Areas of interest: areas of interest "Wandu Metal City West Area Building 11"
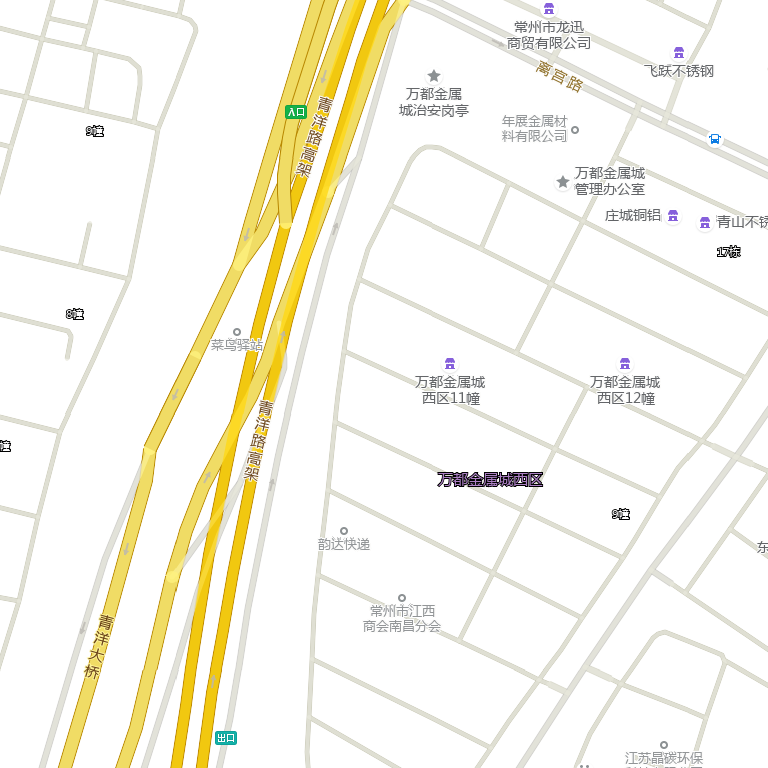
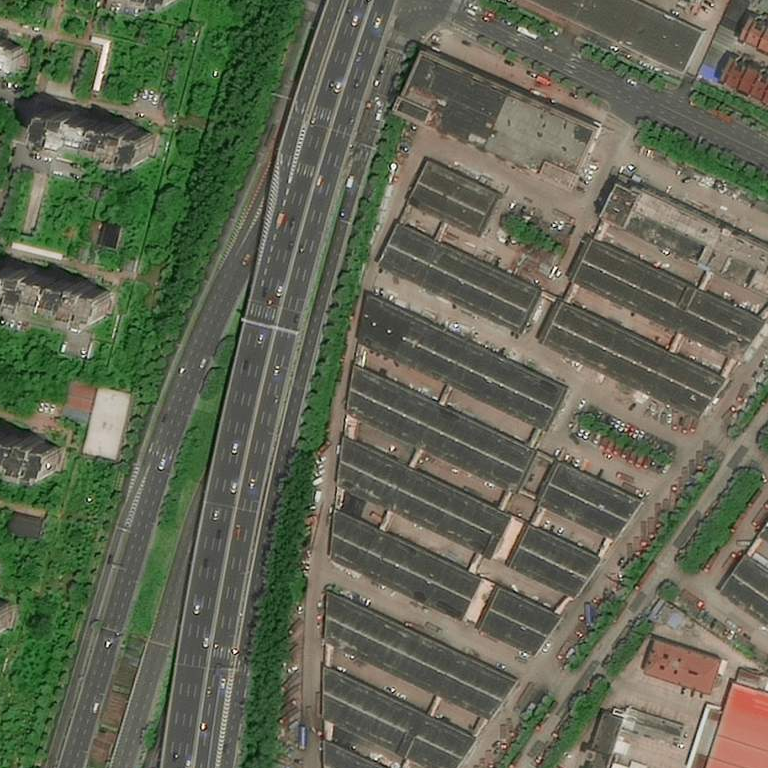